Current action and preconditions to check: trajectory_clear

Your task: For each precondition in the list above, predict whether it will hold at this action.

Consider the current scene as observed from the mobile robot's camera, and analyze the predicted future states of all dynamic agents (e.g., people, animals, vehicles, or any moving entities) within the NEXT SECOND.

IMPORTANT: Only answer "very likely" if you are absolutely certain—based on strong, clear evidence—that a dynamic agent will violate the precondition in the predicted future state. Do NOT answer "very likely" for unlikely, ambiguous, or low-probability risks.

Ask yourself for each precondition: Is there a high probability, with clear and convincing evidence, that the predicted future states of any dynamic agent will interfere with the predicted future state of the currently executing action within the NEXT SECOND, causing that precondition to fail?

Assess the risk level based on these predictions. Use "likely" or "very likely" if motions create a clear risk of interference.

Use "neutral" or "improbable" if agents are nearby but their predicted paths are clearly diverging or non-conflicting.

Failure Risk Categories: "very improbable", "improbable", "neutral", "likely", "very likely"

Answer Format: Output ONLY the probability_of_failure value from these categories: "very improbable", "improbable", "neutral", "likely", "very likely"

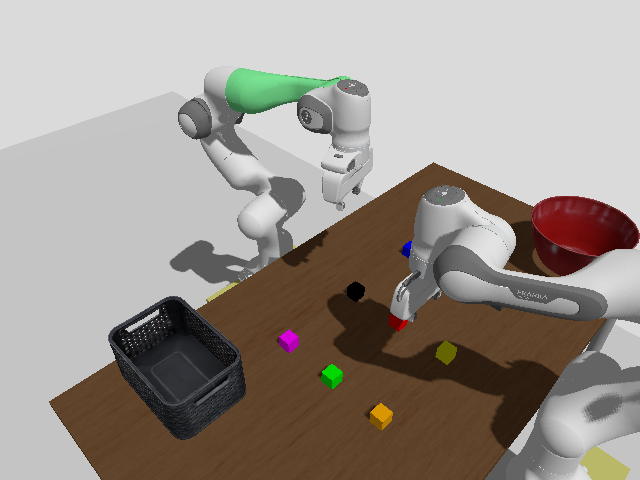

Answer: very improbable